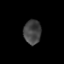
Tissue: prostate
Cell type: T cells
Senescence score: 0.6996
Nuclear area (px): 410
Mean DAPI intensity: 67.076